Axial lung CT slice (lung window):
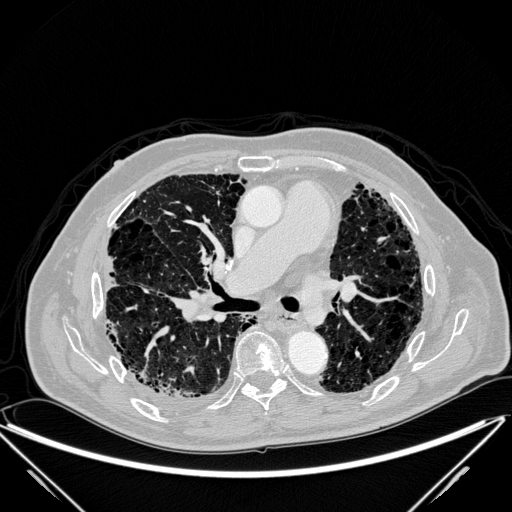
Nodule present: no